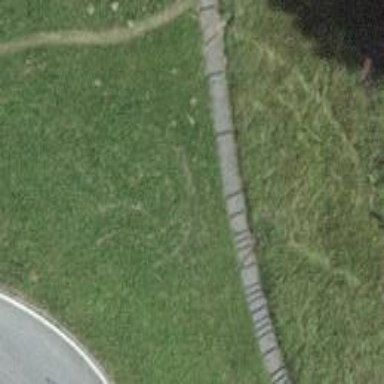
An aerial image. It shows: Road with steps.